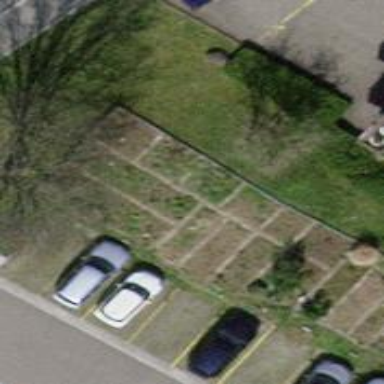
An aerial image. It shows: Parking area with grass paver surface.